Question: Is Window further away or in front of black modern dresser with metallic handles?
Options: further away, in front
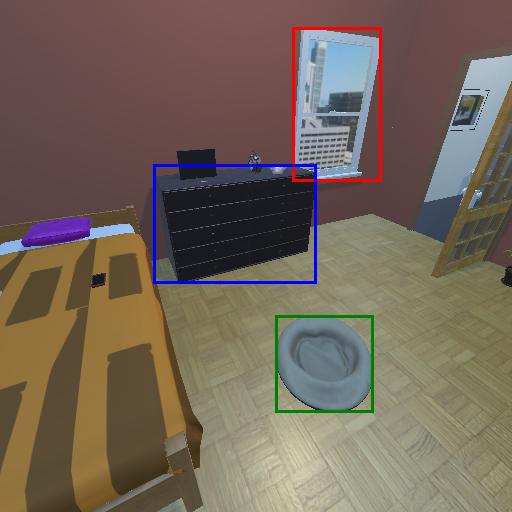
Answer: further away